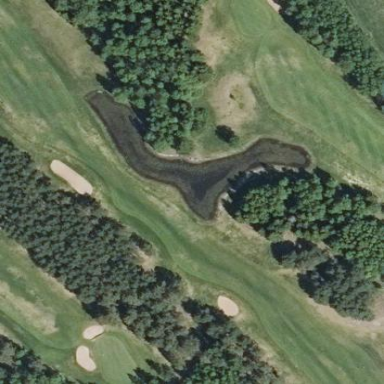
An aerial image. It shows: Golf fairway surrounded by grass.